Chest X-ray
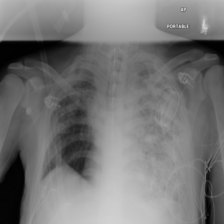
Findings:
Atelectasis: negative
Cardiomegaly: negative
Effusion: negative
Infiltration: positive
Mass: negative
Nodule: negative
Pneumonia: negative
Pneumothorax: negative
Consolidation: negative
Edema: negative
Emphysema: negative
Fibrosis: negative
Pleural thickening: negative
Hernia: negative